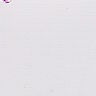
Metastatic tissue present: no